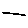
Label: line